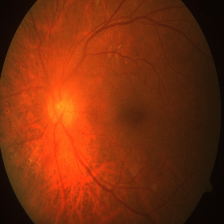
Diabetic retinopathy grade: Severe